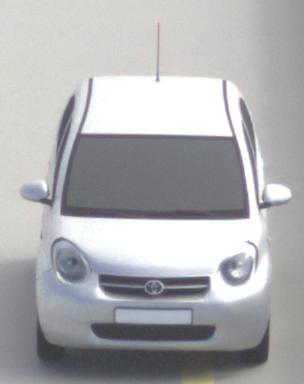
Make: Toyota
Model: Passo
Detailed model: Toyota Passo X Yururi
Model produced from: 2010
Model produced until: 2016
Doors: 5
Color: white
Road condition: dry road
Daytime: midday
Contrast: medium contrast